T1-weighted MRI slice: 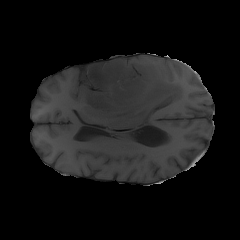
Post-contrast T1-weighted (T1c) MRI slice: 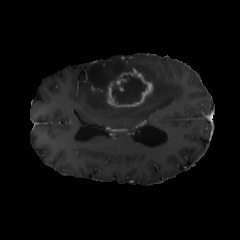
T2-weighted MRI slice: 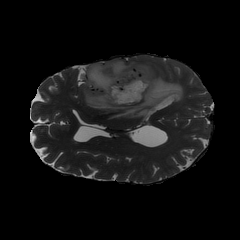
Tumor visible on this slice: yes